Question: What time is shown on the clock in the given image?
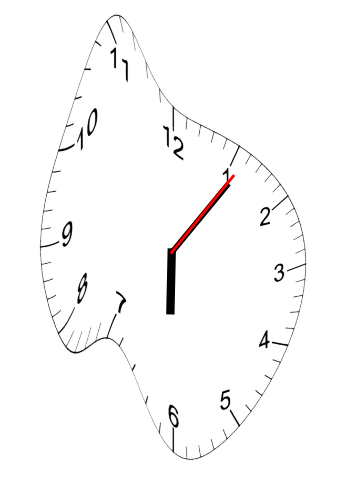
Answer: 06:06:06